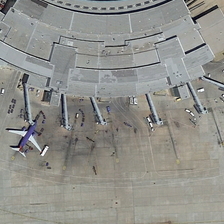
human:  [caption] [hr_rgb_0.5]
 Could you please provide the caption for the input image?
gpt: a plane and some cars are near a terminal in an airport .

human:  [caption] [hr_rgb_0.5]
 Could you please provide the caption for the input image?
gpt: a plane and some cars are near a terminal in an airport .

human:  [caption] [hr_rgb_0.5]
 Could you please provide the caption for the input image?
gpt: a plane and some cars are near a terminal in an airport .

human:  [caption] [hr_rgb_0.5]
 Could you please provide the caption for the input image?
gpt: a plane and some cars are near a terminal in an airport .

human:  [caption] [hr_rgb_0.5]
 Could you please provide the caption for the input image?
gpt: a plane and some cars are near a terminal in an airport .